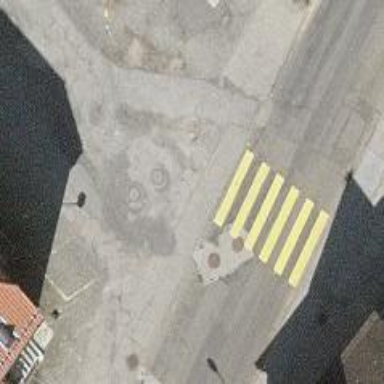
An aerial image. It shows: Uncontrolled zebra crossing on the road.